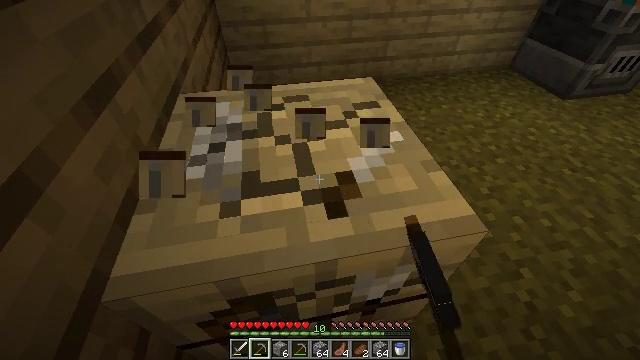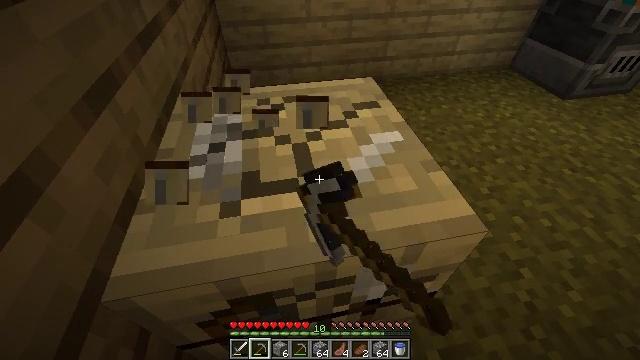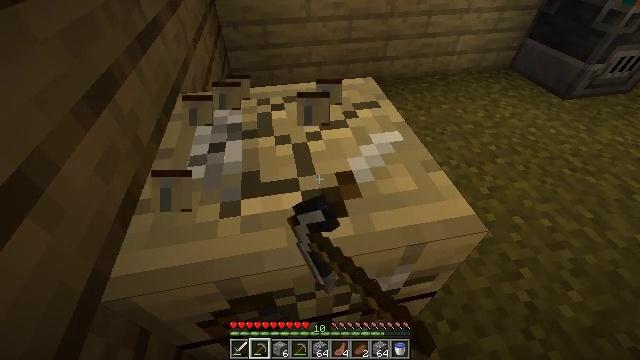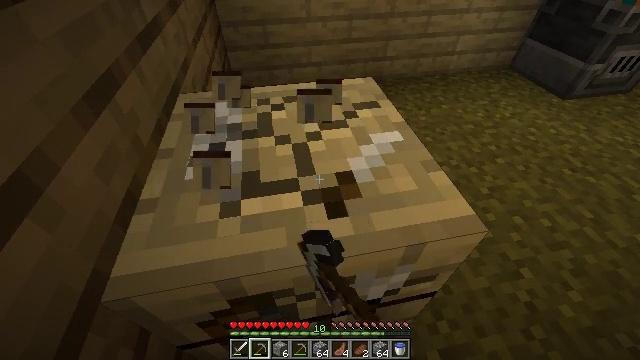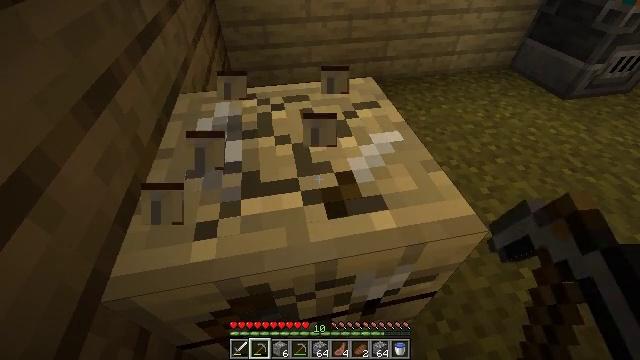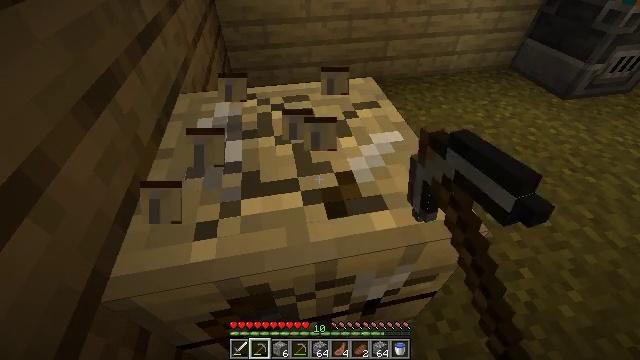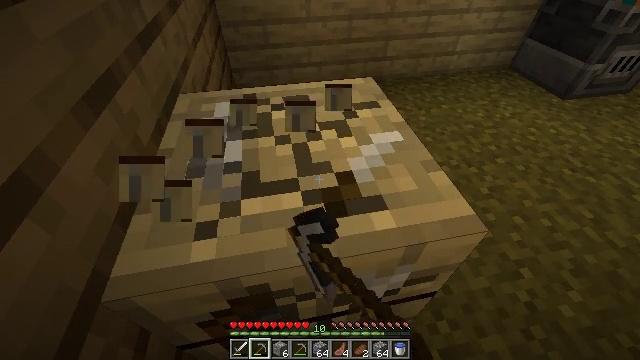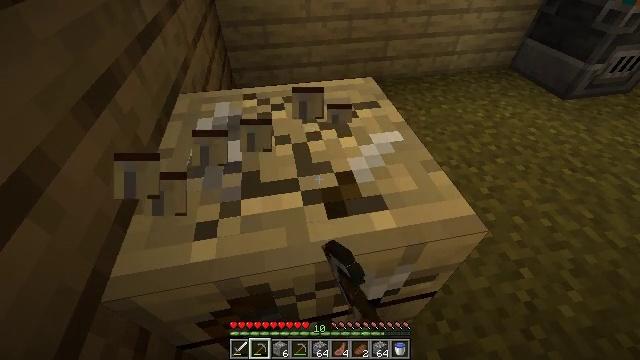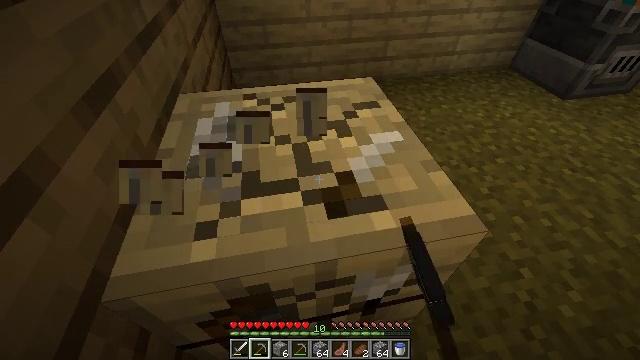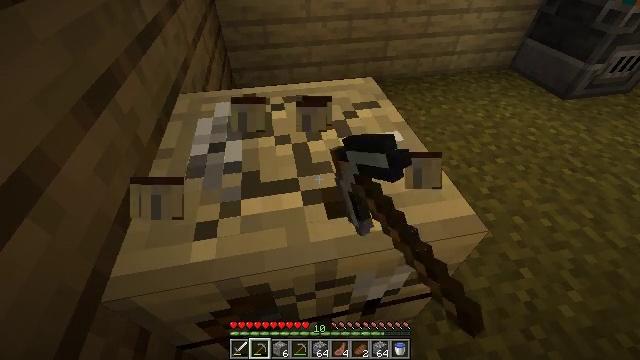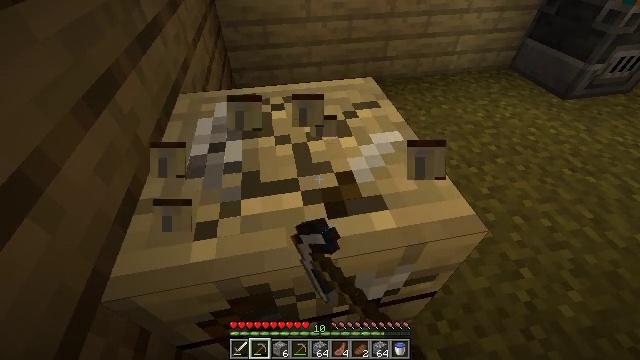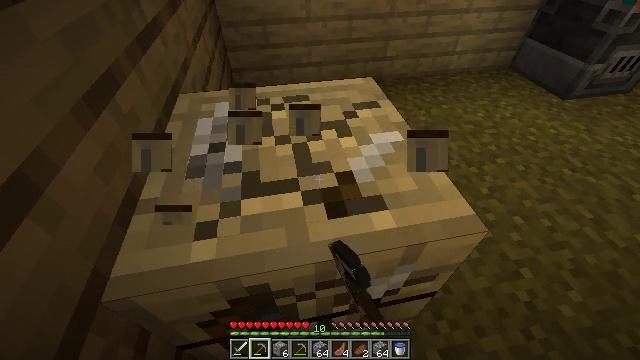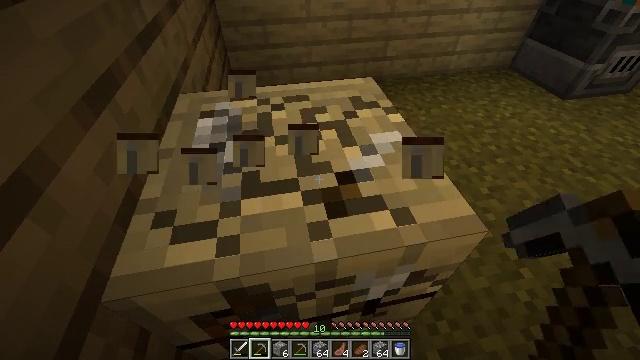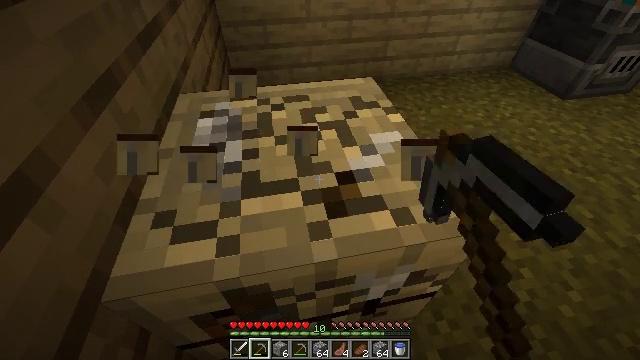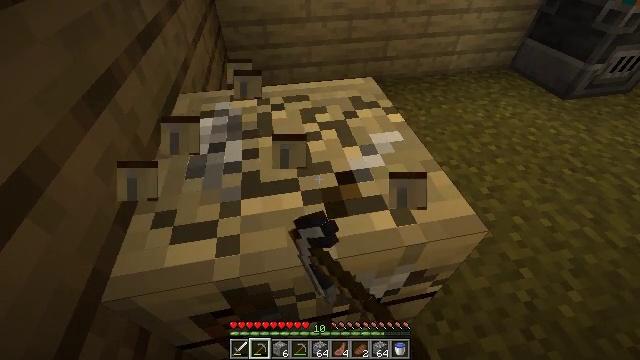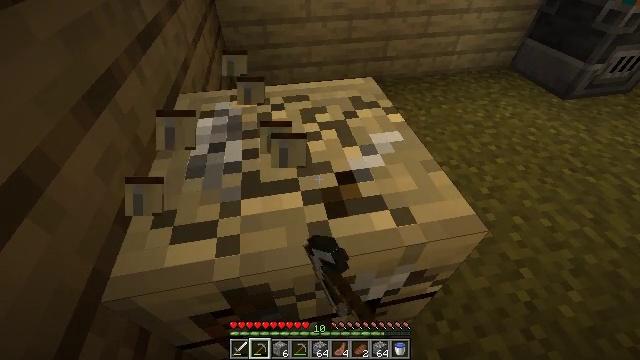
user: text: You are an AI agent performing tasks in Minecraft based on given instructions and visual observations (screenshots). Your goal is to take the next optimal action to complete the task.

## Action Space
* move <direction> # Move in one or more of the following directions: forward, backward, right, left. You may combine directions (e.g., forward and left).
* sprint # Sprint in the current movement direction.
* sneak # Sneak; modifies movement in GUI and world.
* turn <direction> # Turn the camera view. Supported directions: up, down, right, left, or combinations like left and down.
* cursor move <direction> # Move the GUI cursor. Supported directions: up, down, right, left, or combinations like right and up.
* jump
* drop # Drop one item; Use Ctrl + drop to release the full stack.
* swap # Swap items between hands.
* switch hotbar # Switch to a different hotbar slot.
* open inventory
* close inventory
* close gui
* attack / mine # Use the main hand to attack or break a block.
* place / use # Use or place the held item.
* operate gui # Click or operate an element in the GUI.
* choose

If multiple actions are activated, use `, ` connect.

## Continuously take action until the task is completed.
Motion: motion action
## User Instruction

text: Mine block fletching table.
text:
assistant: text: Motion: attack / mine
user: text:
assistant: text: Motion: attack / mine
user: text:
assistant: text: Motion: attack / mine
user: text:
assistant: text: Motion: attack / mine
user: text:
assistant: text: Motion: attack / mine
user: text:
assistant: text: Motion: attack / mine
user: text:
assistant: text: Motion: attack / mine
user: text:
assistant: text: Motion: attack / mine
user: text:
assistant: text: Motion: attack / mine
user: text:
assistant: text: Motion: attack / mine
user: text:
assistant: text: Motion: attack / mine
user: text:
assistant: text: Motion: attack / mine
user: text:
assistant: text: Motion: attack / mine
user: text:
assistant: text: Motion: attack / mine
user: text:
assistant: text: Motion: attack / mine
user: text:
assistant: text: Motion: attack / mine
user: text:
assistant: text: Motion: attack / mine
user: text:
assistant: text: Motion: attack / mine
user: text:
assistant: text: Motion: attack / mine
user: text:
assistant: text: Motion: attack / mine
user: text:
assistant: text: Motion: attack / mine
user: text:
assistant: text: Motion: attack / mine
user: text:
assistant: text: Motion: attack / mine
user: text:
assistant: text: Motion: attack / mine
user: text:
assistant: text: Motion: attack / mine
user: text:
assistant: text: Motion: attack / mine
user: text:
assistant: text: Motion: attack / mine
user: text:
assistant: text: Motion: attack / mine
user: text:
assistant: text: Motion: attack / mine
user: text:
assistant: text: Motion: attack / mine